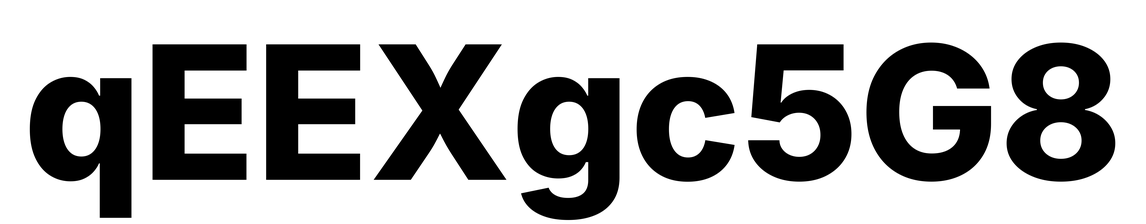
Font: Inter_ExtraBold